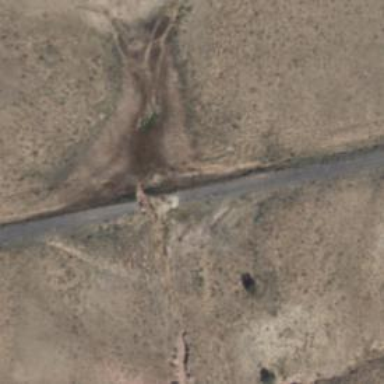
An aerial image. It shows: Track road.